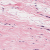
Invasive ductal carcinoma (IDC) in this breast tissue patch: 0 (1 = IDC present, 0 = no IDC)